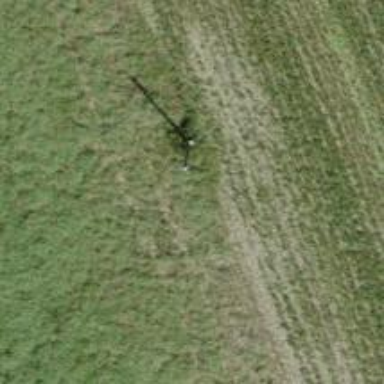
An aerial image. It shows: Power pole.